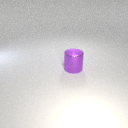
large purple metal cylinder